Field crop: maize
Growth stage: 2
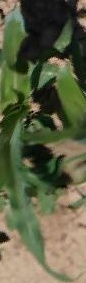
Species: maize